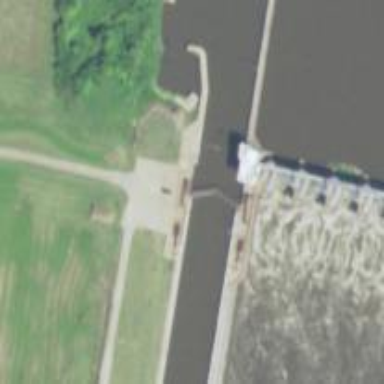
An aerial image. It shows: Lock gate on waterway.